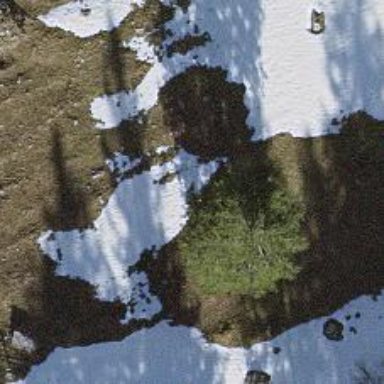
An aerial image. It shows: Beautiful tree in nature.